Question: I've got a webpage with a couple thousand checkboxes on it, and would like to add a "Check all" feature. Unfortunately, my current implementation hangs Google Chrome for at least five seconds.
Here is what I have tried (using jQuery):
'''
$('input').attr('checked', true); // as well as...
$('input').click();
'''
I believe that the actual Javascript runs fast, however the browser might be having trouble rendering all the updates so quickly. Could I be doing something else?
Here is a simplified example: <URL>
I've also ran the Profiler built-in to Chrome and got these results:

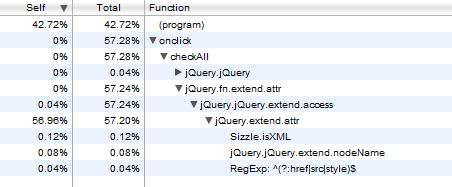
Answer: Accessing the DOM attributes directly be faster, though my guess is that it won't be significantly faster:
'''
var els = $('input');
for (var i = 0; i < els.length; i++) {
els[i].checked = true;
}
'''
But as you say, the biggest problem is probably the rendering. You could try batching the execution within setIntervals of 0 milliseconds. This won't speed anything up, but at least will stop the "hanging":
'''
var els = $('input'), i = 0;
var interval = setInterval(function () {
var batchLen = i + 100 > els.length ? els.length : i + 100;
for (; i < batchLen; i++) {
els[i].checked = true;
}
if (i === els.length) clearInterval(interval);
}, 0);
'''